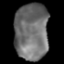
Tissue: lung
Cell type: Epithelial cells
Senescence score: 0.1787
Nuclear area (px): 1884
Mean DAPI intensity: 110.871